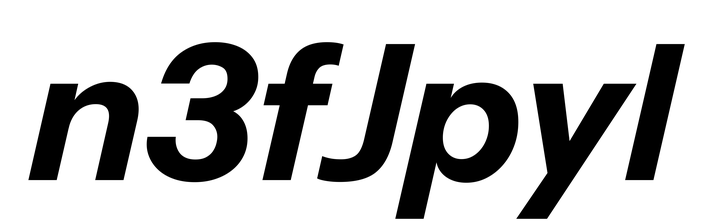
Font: InstrumentSans-Italic_Bold_Italic